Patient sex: F
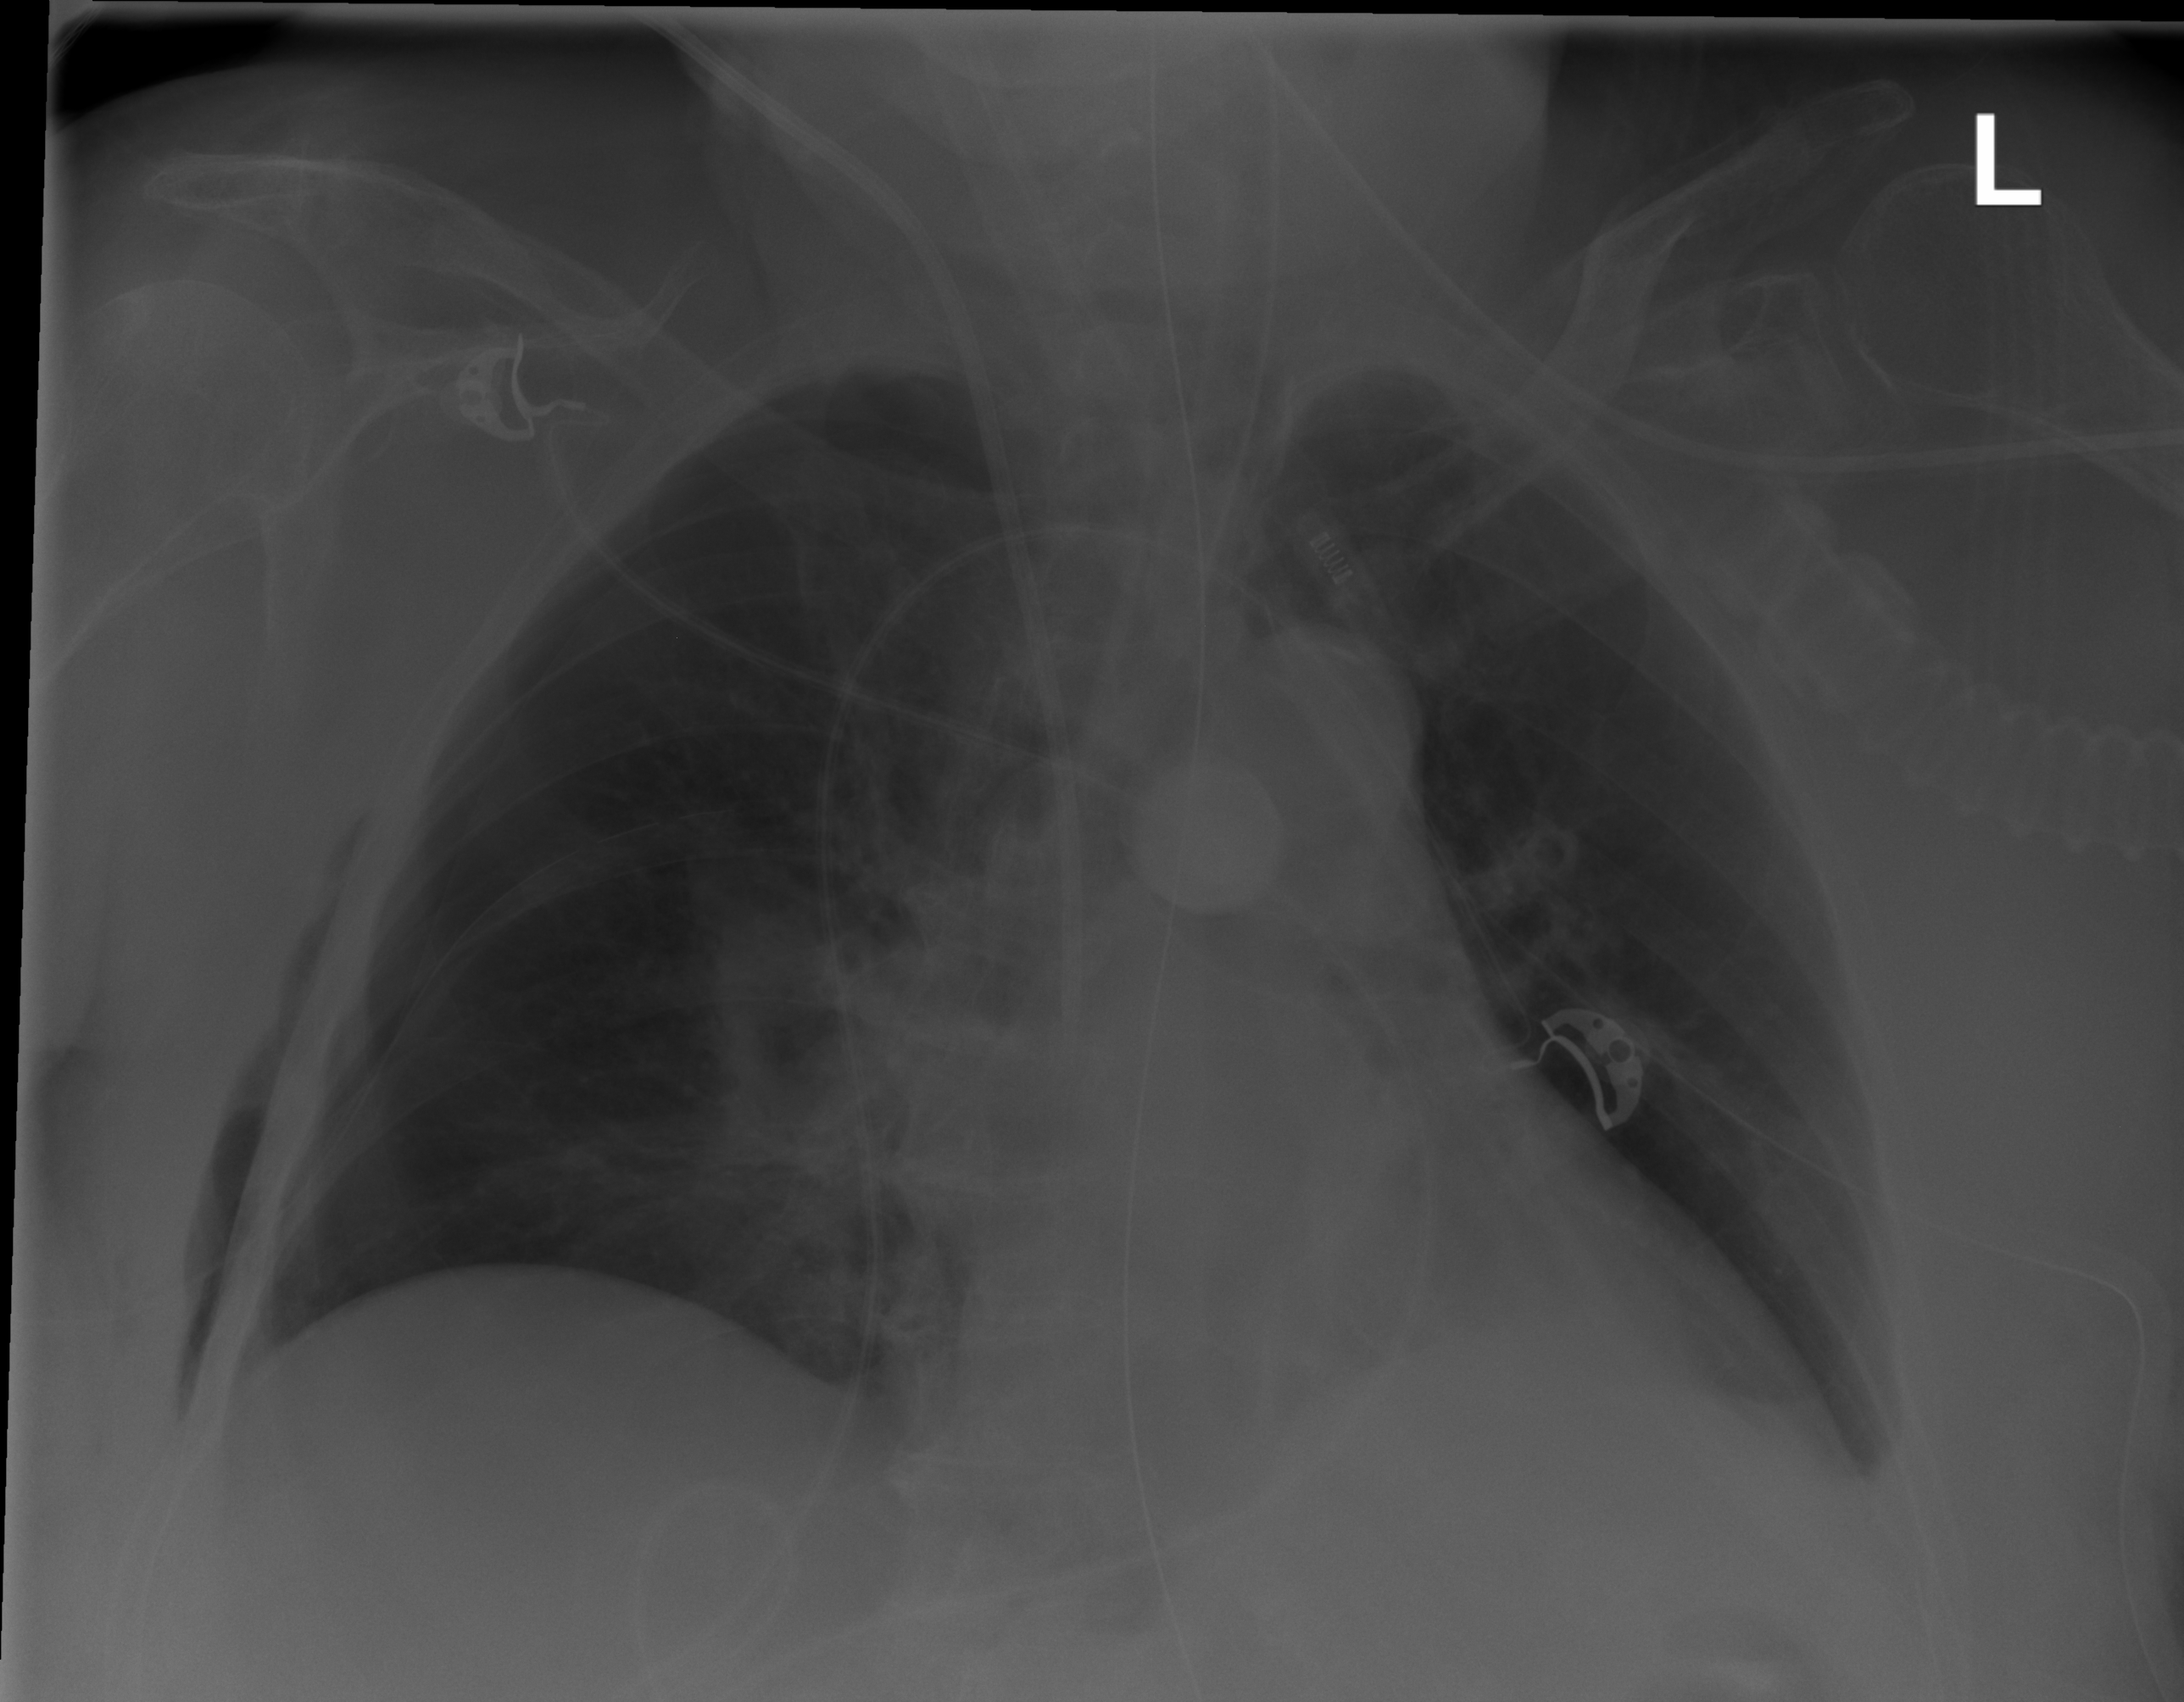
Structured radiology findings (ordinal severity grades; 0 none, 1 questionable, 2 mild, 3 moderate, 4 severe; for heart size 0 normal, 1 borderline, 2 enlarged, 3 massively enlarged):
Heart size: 0
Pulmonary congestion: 0
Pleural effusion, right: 0
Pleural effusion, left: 2
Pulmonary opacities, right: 0
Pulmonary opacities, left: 0
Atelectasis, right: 2
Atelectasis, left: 2